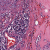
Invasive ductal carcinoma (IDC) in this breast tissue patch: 0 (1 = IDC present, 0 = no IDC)